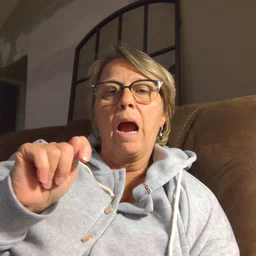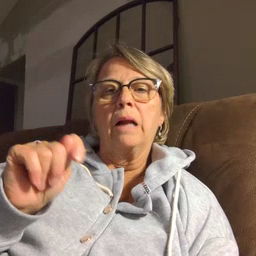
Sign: potty